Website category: phone
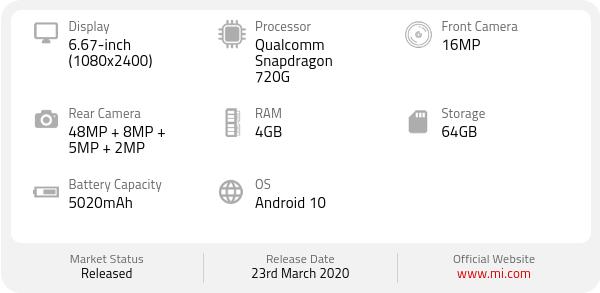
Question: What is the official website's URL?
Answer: www.mi.com

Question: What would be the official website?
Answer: www.mi.com

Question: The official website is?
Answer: www.mi.com